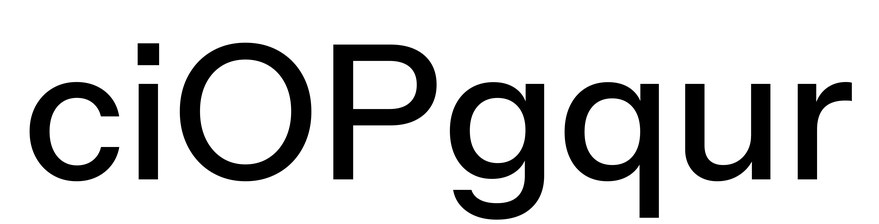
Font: InstrumentSans_Medium